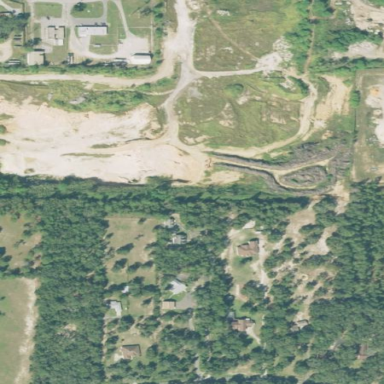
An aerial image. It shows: Quarry for sand extraction.